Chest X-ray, PA view. Patient: 66 years old, sex M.
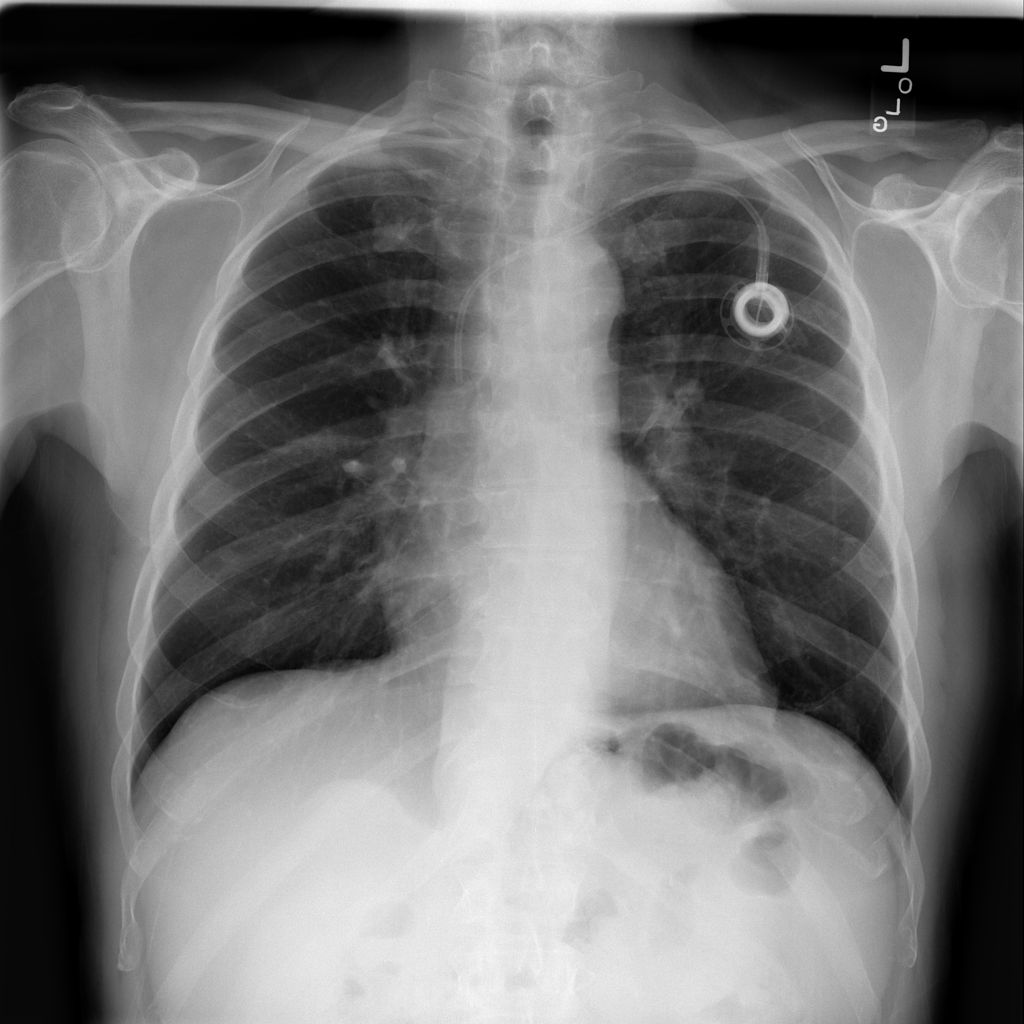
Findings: No Finding